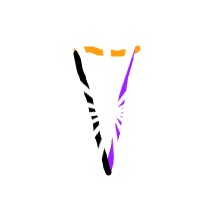
Shape: triangle